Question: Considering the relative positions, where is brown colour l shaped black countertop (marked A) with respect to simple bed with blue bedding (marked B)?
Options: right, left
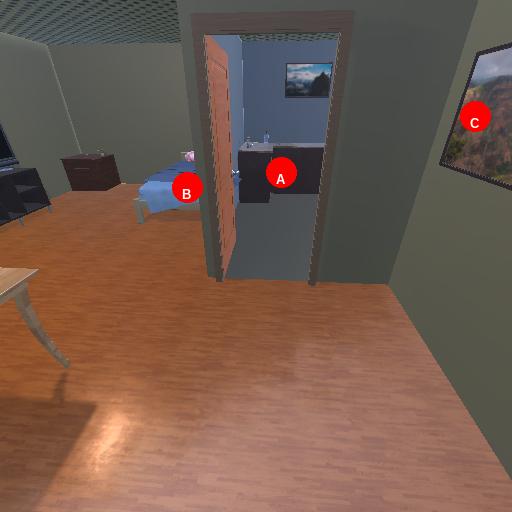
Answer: right